Field crop: tomato
Growth stage: 1
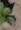
Species: solanum